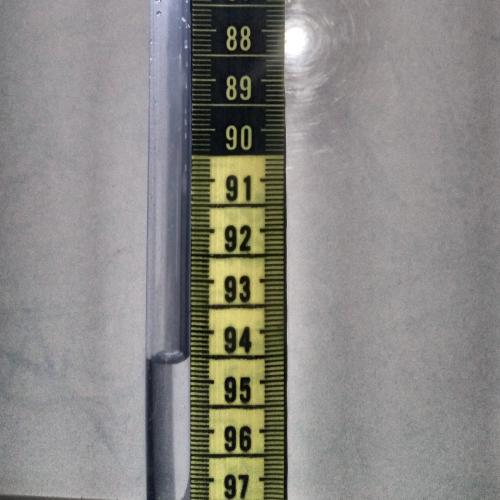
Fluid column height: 94.6 cm